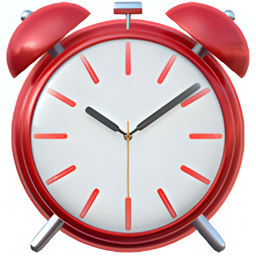
Name: alarm clock
Emoji: ⏰
Group: Travel & Places
Sub-group: time